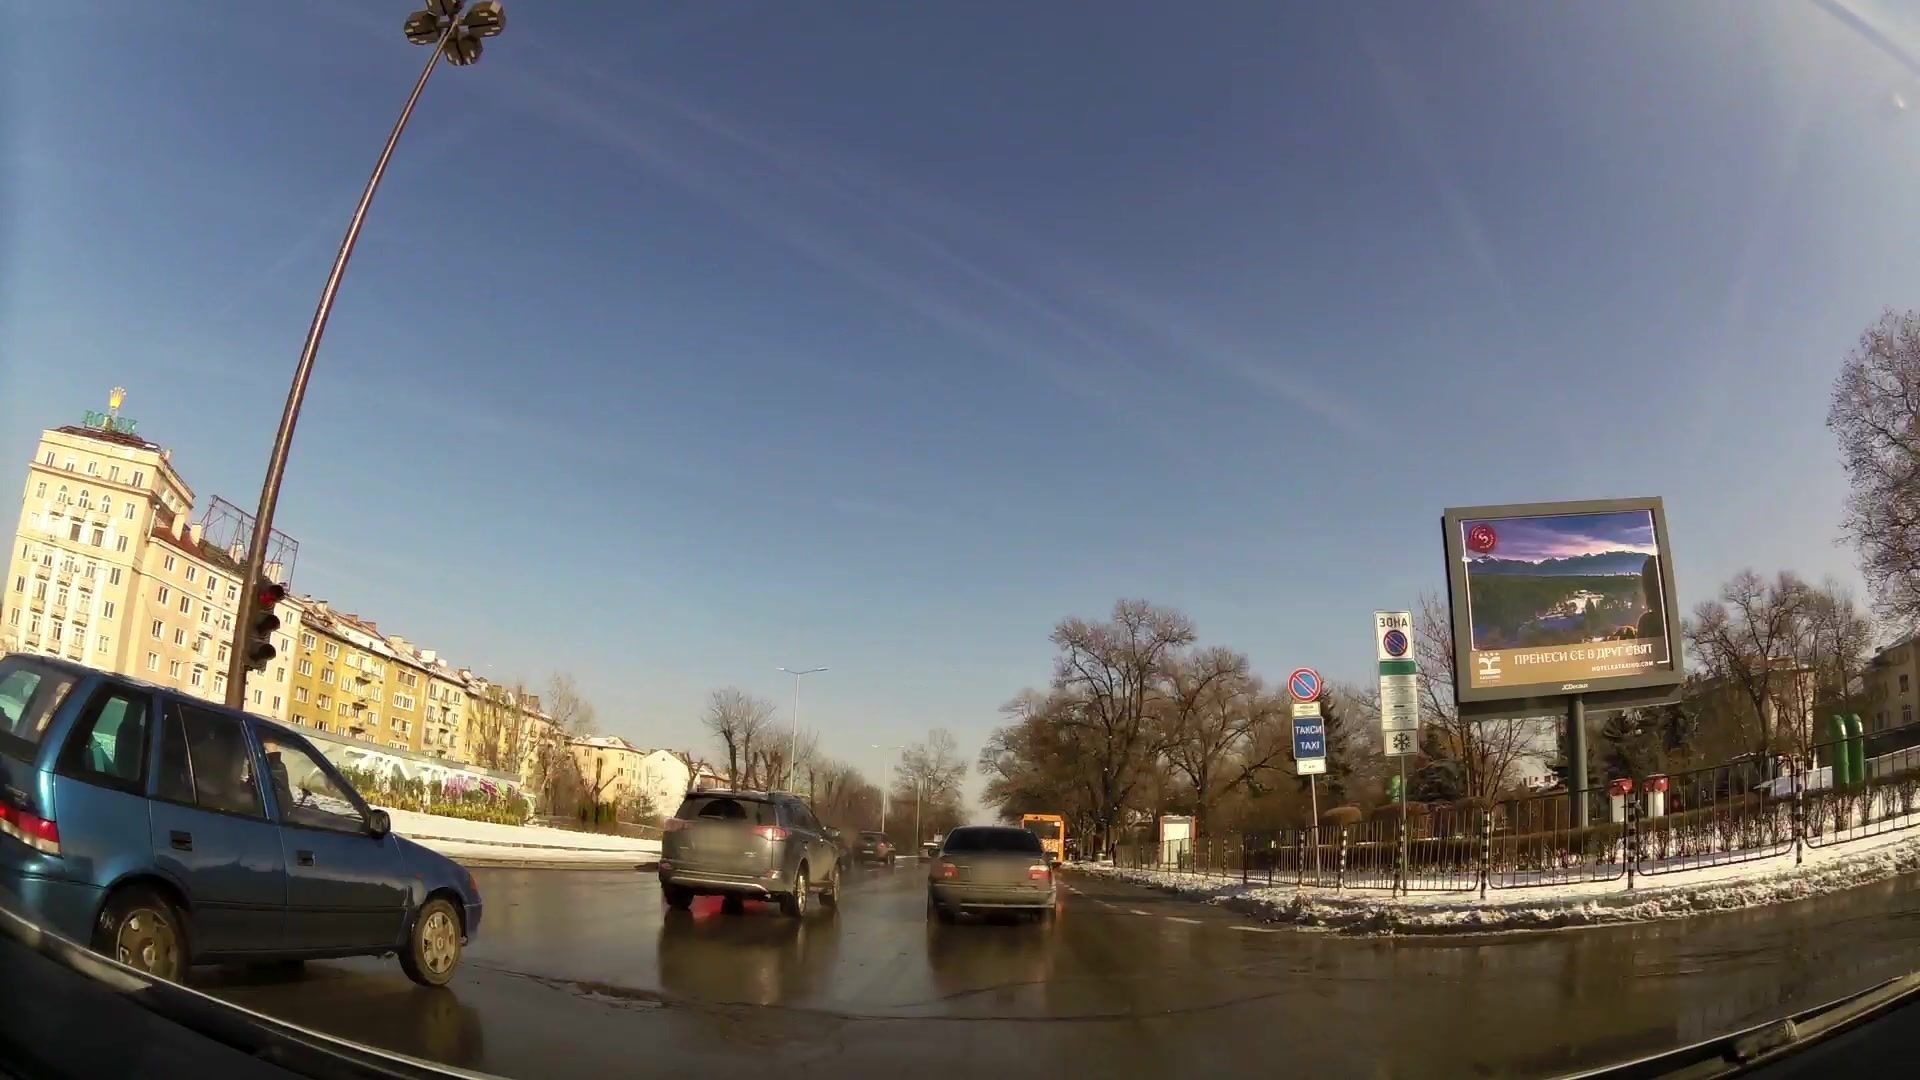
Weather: snowy
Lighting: day
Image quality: good
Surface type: driving surface
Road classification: primary
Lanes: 3
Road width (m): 19.0
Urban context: urban centre
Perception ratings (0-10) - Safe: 2.62, Lively: 6.53, Beautiful: 5.96, Boring: 2.54, Depressing: 1.68, Wealthy: 5.03